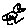
Label: bird